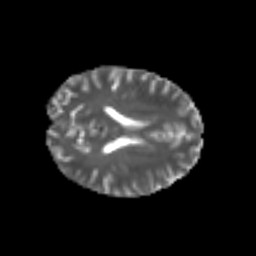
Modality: T2w
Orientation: axial
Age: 25
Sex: male
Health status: healthy